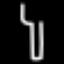
Label: fork